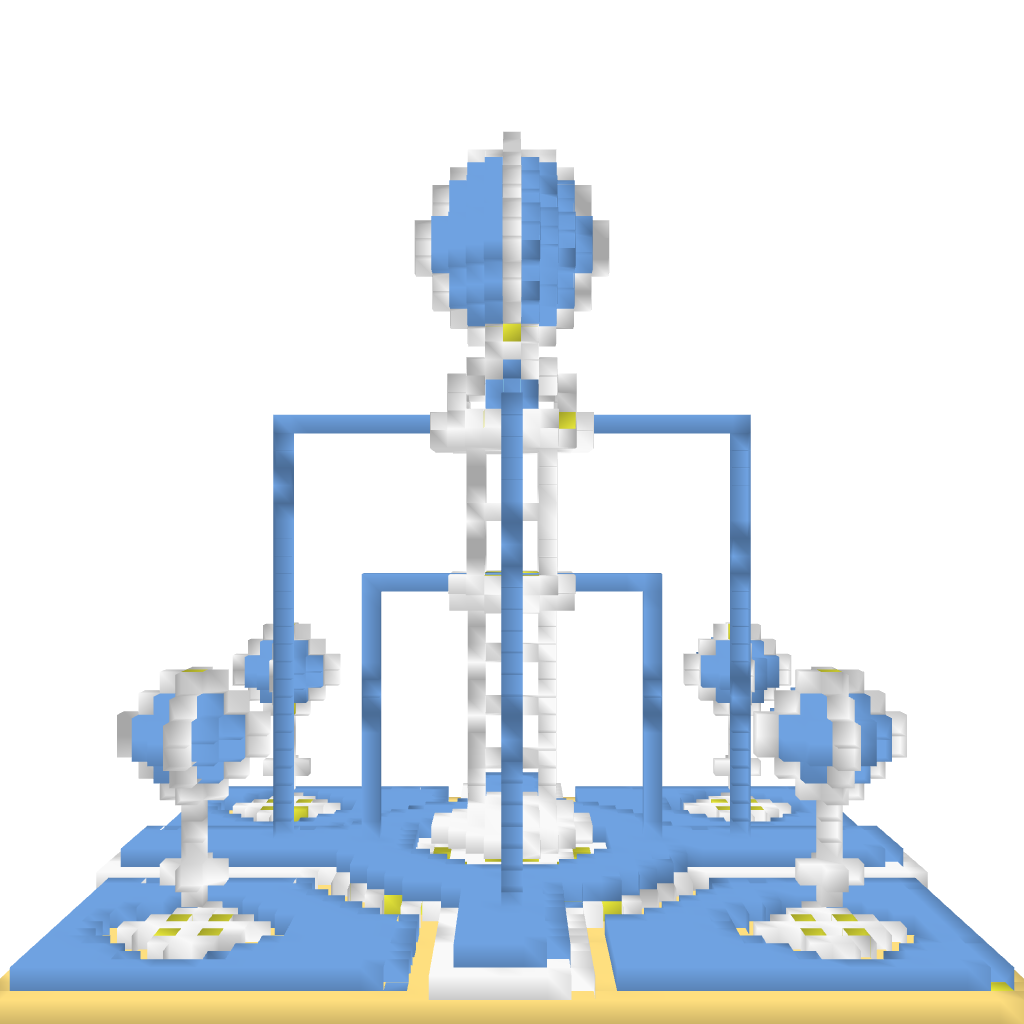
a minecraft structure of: Paul's Fountain 01 high quality